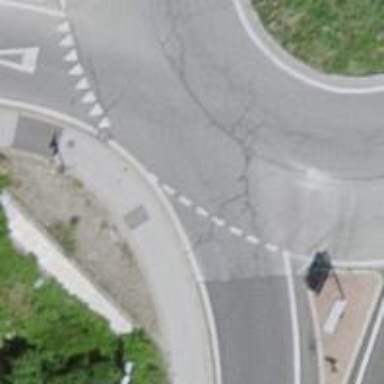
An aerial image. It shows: Tertiary road with asphalt surface leading to roundabout.